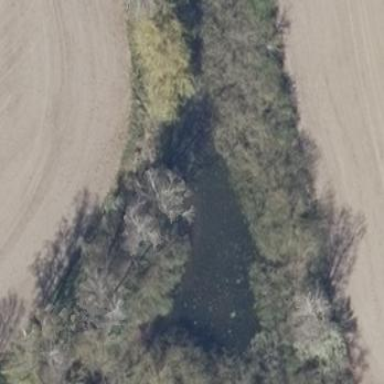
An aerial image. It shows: Pond with natural water.